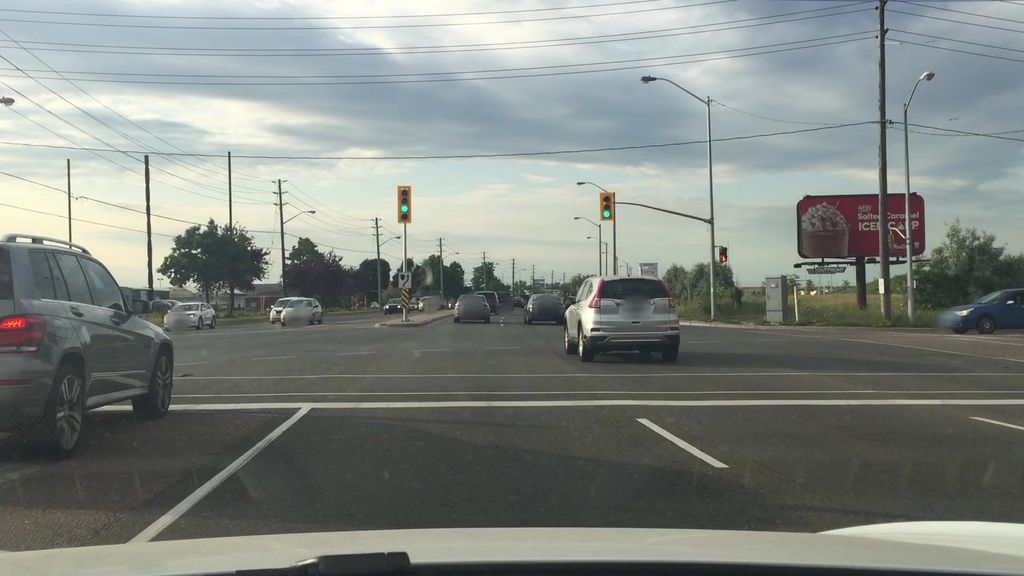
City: toronto